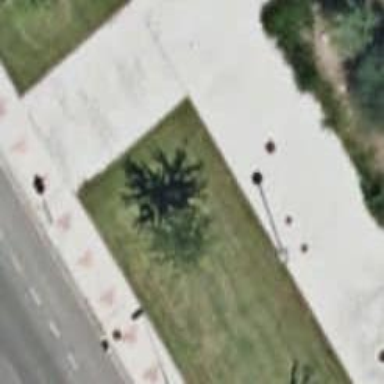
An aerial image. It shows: Evergreen broadleaved tree.